Question: I saw Scott Guthrie's post about helper methods via <URL>.
Specifically this:

I see the bunch of RC version of MVC 3 posts about the lack of helper methods... I see the syntactical support for it ('@helper') gets highlighted, but I have this in '/Views/Helpers/SomeHelper.cshtml' (defined as a partial view):
'''
@helper SomeHelper(string text)
{
if (text != null)
{
<text>
@text
</text>
}
else
{
<text>
Unknown
</text>
}
}
'''
I use it this way:
'''
<div>
Helper with Text:
@SomeHelper("This is not null text.")
</div>
'''
But I get SomeHelper is not defined.... so where did I mess this up? Is there something I need to do to register these views as helpers?
Thanks.
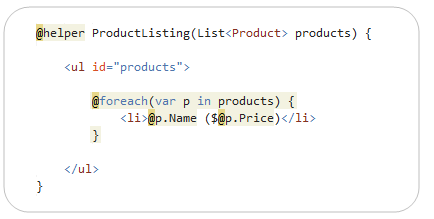
Answer: I've done this by creating an 'App_Code' folder in my project, then creating a 'Helpers.cshtml' file in that folder.
Then, in an '.cshtml' view, use:
'''
@Helpers.SomeHelper("This is not null text.")
'''
This is the only way I've found to create shared declarative helper methods across the entire web project. If there are others, I'd like to hear about them.